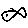
Label: fish